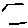
Label: hexagon